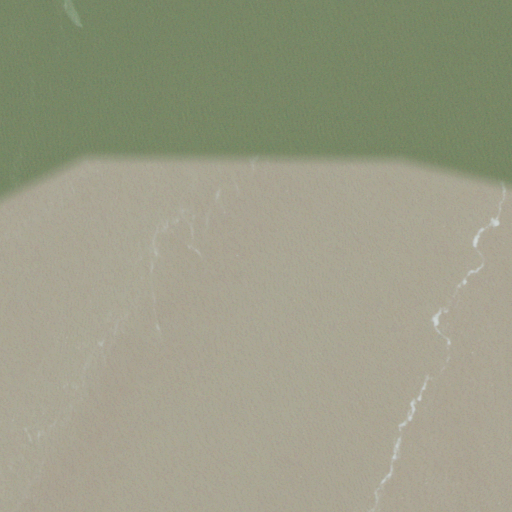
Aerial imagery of gap in Louisiana named Southwest Pass containing only open water